The image is a wavelet scalogram (time versus scale/frequency) of a rolling-element bearing's vibration signal. Diagnose the bearing from this image, choosing from: normal, inner_race, outer_race, ball.
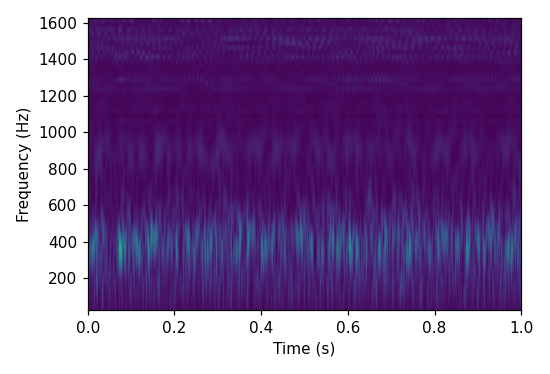
Answer: ball